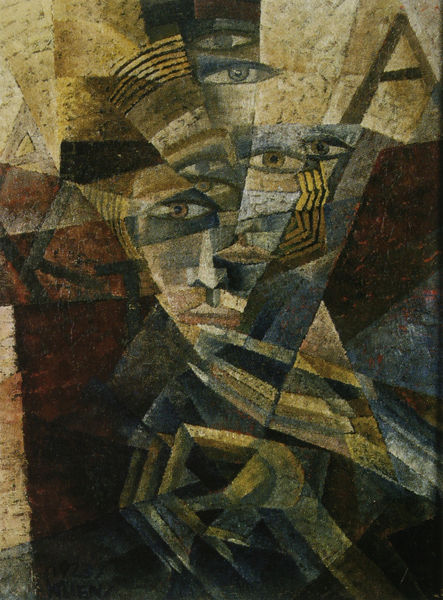
Titel: Kopf
Künstler: Erika Giovanna Klien
Standort: Wien
Institution: Galerie bei der Albertina
Schlagwörter: blau, dunkel, körper, mann, schatten, weiß, dreieck, grün, kubismus, braun, frau, hell, licht, mund, nase, orange, schwarz, gesichter, wand, augen, gesicht, mensch, porträt, feld, felder, auge, person, lippen, kreis, abstrakt, farben, fläche, flächen, farbe, formen, linien, zerstörung, gestreift, streifen, wange, striche, explosion, linie, form, buchstabe, strich, pupille, quadrate, quader, iris, picasso, zeit, dreiecke, geometrie, splitter, braque, kbismus